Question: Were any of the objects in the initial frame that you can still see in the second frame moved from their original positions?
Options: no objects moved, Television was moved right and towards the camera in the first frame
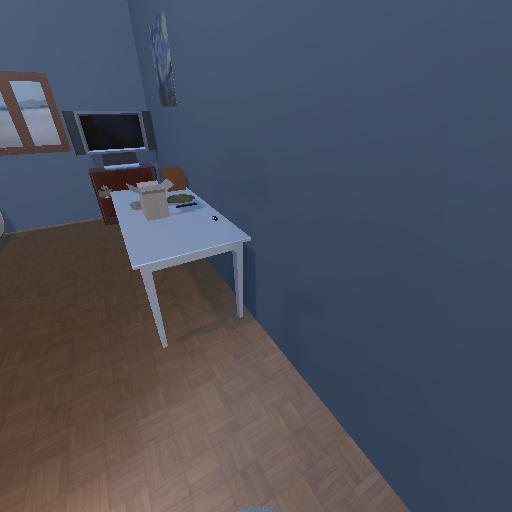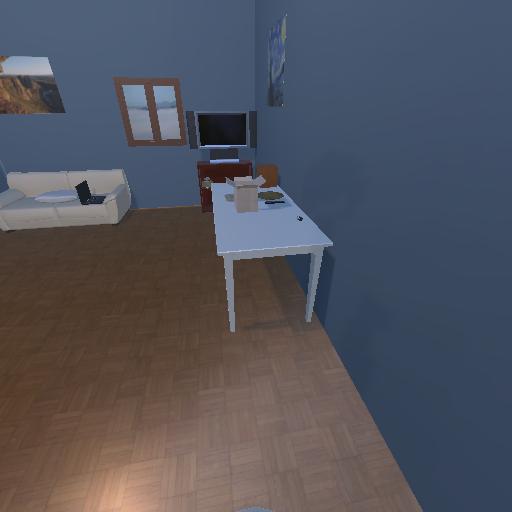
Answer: no objects moved